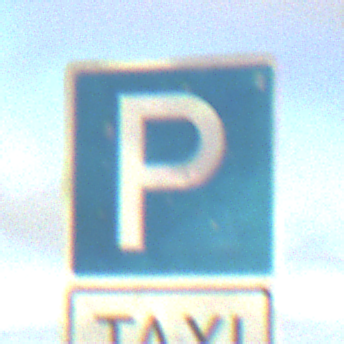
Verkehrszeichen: Parken
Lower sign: FahrzeugeVerbaleAngabe1
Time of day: SunriseSunset
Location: Outdoor (Nature)
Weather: PartlyCloudy
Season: NotSpecified
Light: Natural